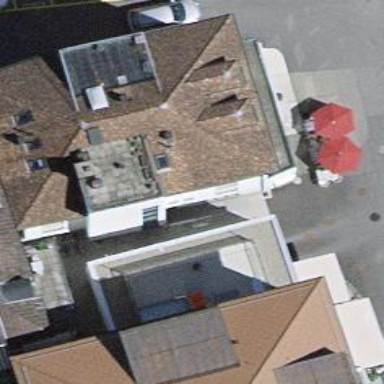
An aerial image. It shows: Hotel.